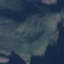
Land use / land cover: HerbaceousVegetation